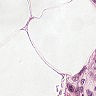
Metastatic tissue present: no